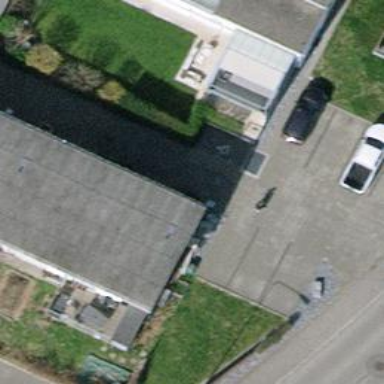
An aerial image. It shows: Bollard.